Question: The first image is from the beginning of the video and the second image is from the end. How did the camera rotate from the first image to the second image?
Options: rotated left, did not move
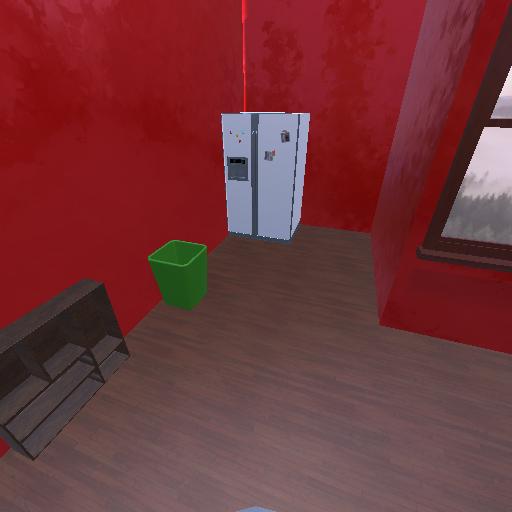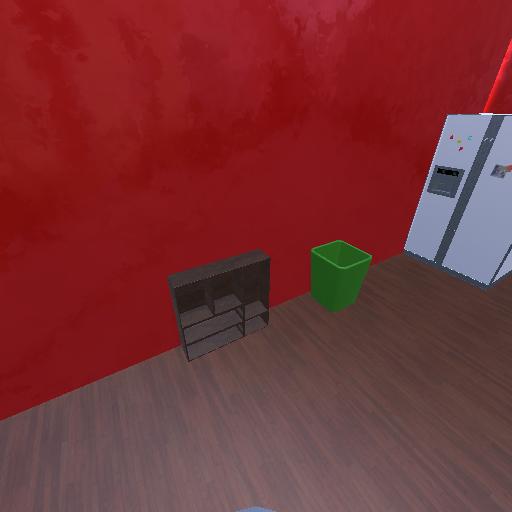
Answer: rotated left